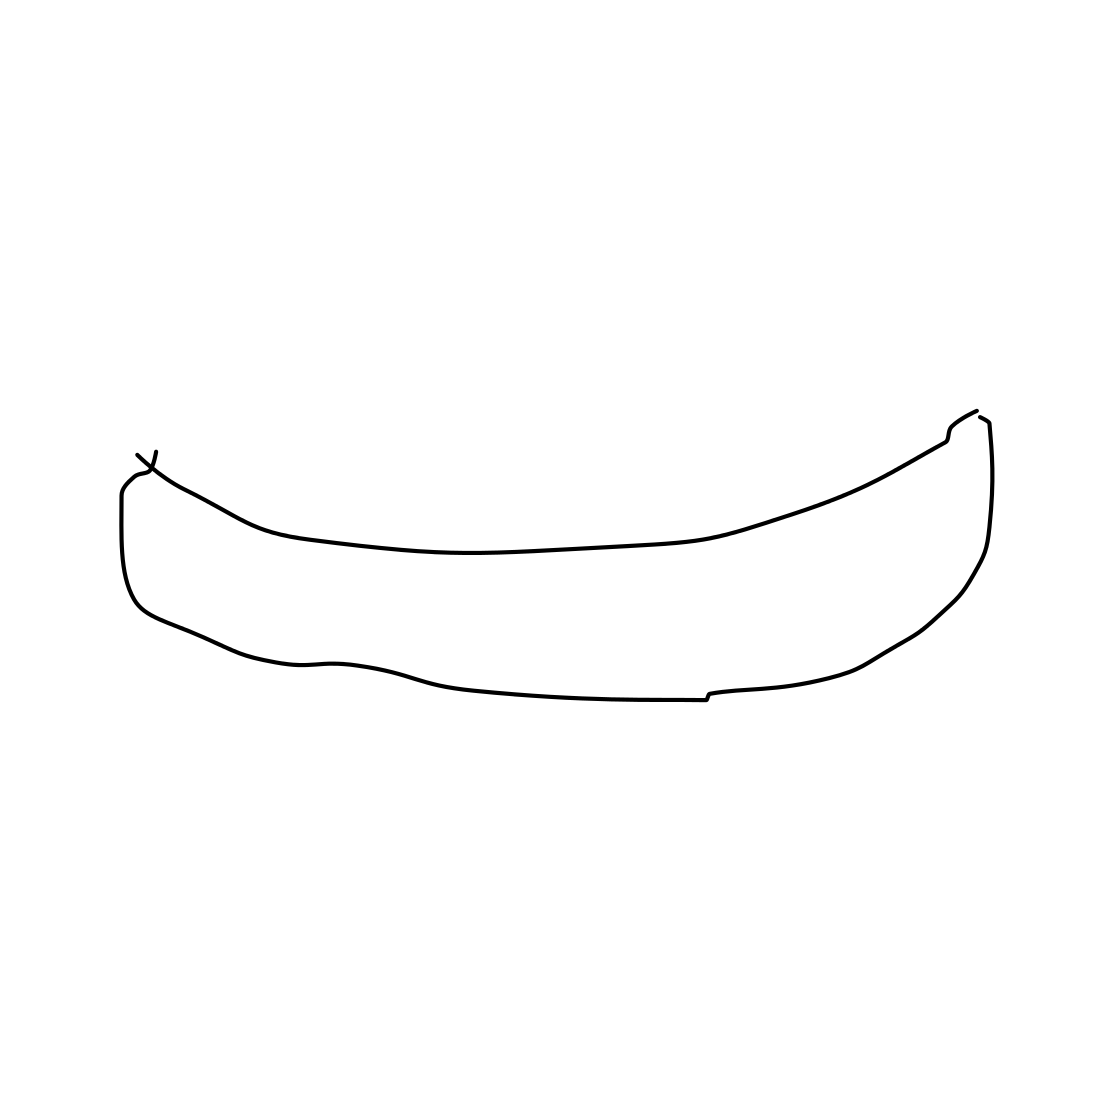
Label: canoe